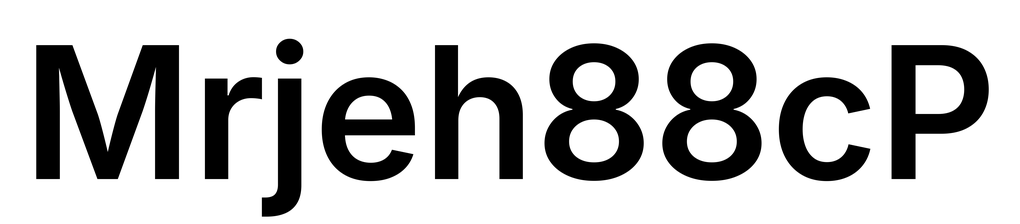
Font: Inter_SemiBold